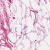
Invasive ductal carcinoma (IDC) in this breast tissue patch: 0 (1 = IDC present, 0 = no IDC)